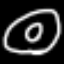
Label: donut